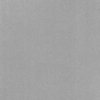
Label: dusty